Brain MRI, t2w sequence, axial 2D slice.
Patient: age 28, sex F, weight 95 kg, height 1.95 m
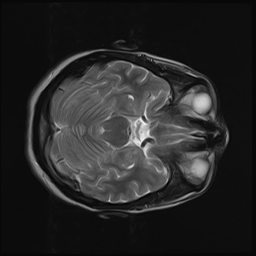